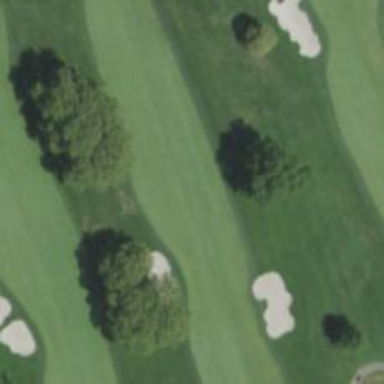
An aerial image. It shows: Golf hole.